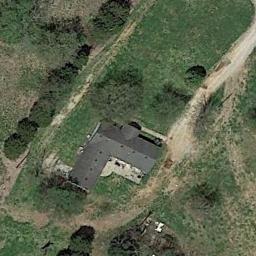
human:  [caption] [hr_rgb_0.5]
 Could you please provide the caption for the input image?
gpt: A house and a few green trees in a sparse residential area surrounded by the meadow with a road stretched to it .

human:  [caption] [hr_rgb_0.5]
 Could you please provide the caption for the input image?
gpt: There is a building in the sparse residential .

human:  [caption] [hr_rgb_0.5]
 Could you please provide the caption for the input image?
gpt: The sparse residential is on the grass next to some trees and a road .

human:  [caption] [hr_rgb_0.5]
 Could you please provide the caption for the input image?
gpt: The room is surrounded by trees .

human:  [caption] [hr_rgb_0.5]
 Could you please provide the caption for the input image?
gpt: A sparse residential area with a black building on the green meadow .